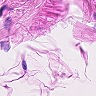
Metastatic tissue present: no